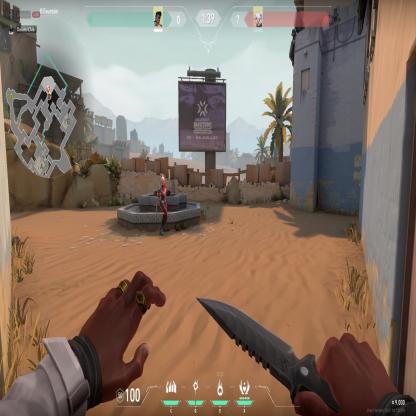
Label: enemy